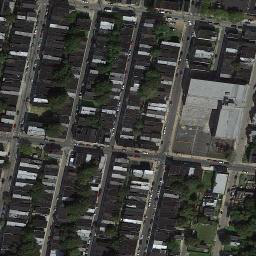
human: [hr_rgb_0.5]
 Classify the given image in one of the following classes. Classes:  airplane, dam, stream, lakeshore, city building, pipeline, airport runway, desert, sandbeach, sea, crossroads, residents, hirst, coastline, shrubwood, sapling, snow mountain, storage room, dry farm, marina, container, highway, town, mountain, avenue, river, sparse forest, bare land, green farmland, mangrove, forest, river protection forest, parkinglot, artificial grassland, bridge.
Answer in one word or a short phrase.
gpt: town